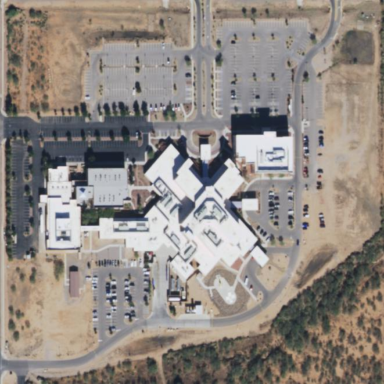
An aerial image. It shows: Hospital providing healthcare services.